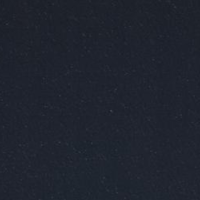
EUNIS habitat code: 14
Species observed at this site:
Cirsium vulgare
Epilobium hirsutum